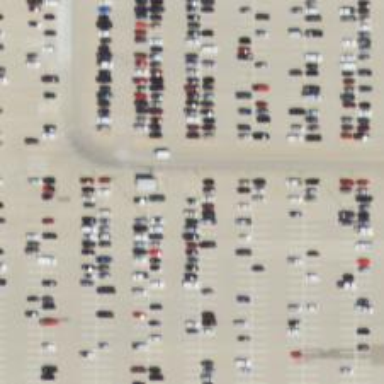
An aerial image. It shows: Parking space.